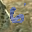
Label: 6